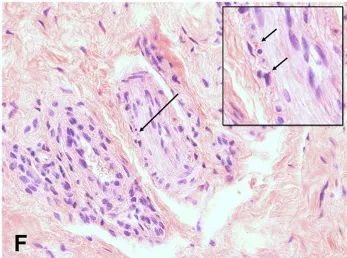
(A-F) Show 4 mum paraffin slides stained with the MORO. An overview of capsule from patient with focal throughout the capsule, spots who are positive. A magnification of designated area's shown in B. Clearly to distinguish are the vacuoles filled with red coloured silicone fragments. During degradation these fragments become smaller. These vacuoles and especially the small granules can also be found in small nervebundles, (F). 400x.
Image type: pathology (h&e)